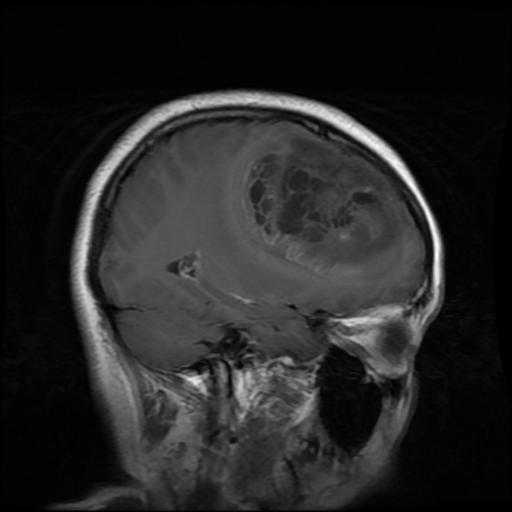
Label: glioma